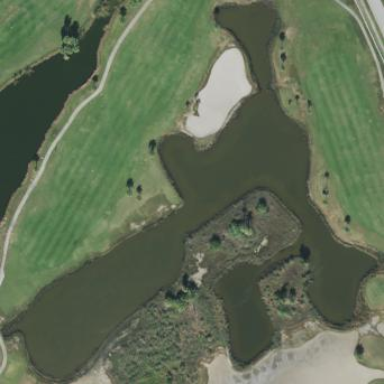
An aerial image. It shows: Water hazard in golf course. The hazard is natural water feature.